Question: I'm a little confused as to what I should be doing. I've read about fragments and I'm not sure if I should be using them here. I have 3 button in my main_layout file. What I'm doing incorrectly (I know) is that I have 3 different (but really similar) result xml files and 3 activity.java files. The result page is the same, just different text. There's no reason to have so many java files etc. I know there has to be a better way?
In my main_layout.xml, I have 3 ImageButtons:

In my MainActivity.java:
'''
ImageButton ib1 = (ImageButton) findViewById(R.id.imageButton1);
ib1.setOnClickListener(this);
ImageButton ib2 = (ImageButton) findViewById(R.id.imageButton2);
ib2.setOnClickListener(this);
ImageButton ib3 = (ImageButton) findViewById(R.id.imageButton3);
ib3.setOnClickListener(this);
public void onClick(View v) {
if (v.getId() == R.id.imageButton1) {
startActivity(new Intent(Main.this, OneInfo.class));
} else if (v.getId() == R.id.imageButton2) {
startActivity(new Intent(Main.this, TwoInfo.class));
} else if (v.getId() == R.id.imageButton3) {
startActivity(new Intent(Main.this, ThreeInfo.class));
'''
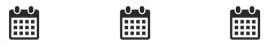
Answer: Map all 3 buttons to a single activity. Add an integer extra "mode" to it which specifies which of the 3 modes to use. In the activity, check the mode and set the text of the views that differ to the appropriate string using setText.